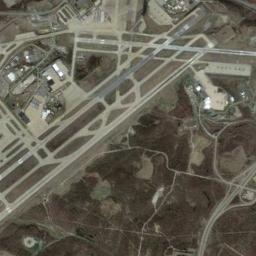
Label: airport